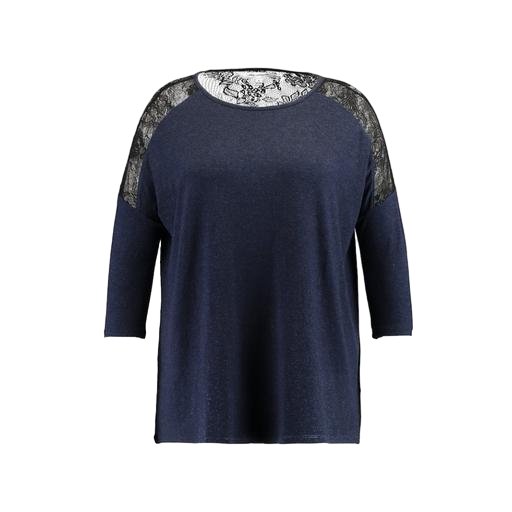
blue plus size printed t-shirt only macy, lace-yoke t-shirt, blue lace-accented top, white background